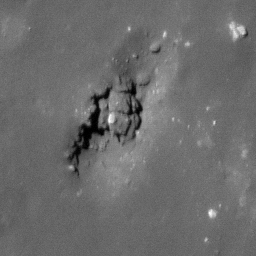
Pit: Jackson 1c
Host crater: Jackson
Host type: impact_melt
Lunar coordinates: latitude 22.421, longitude 196.291